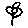
Label: flower